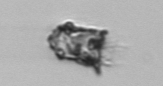
Label: Tintinnopsis